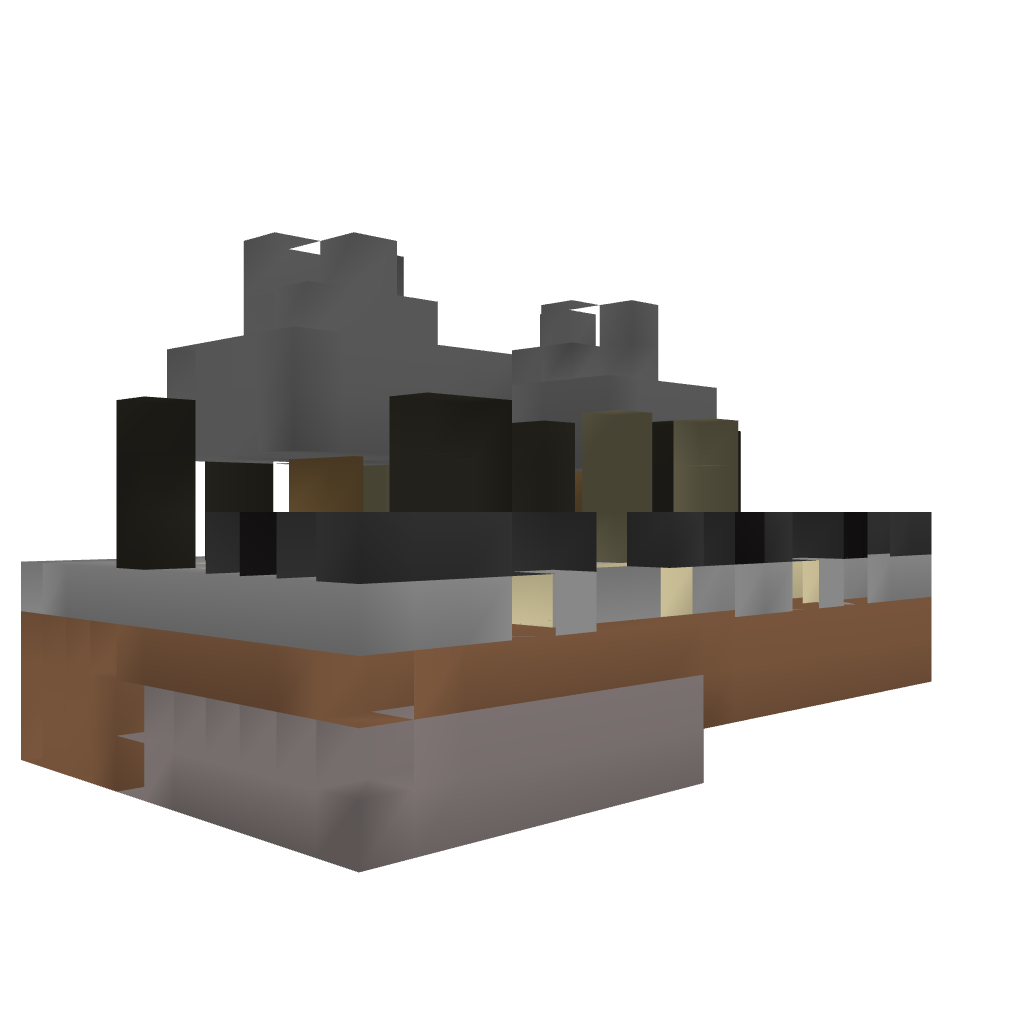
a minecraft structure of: Small Pond